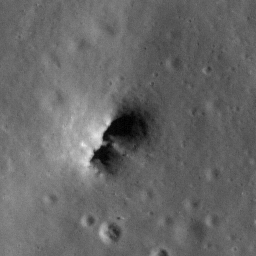
Pit: Copernicus 19a
Host crater: Copernicus
Host type: impact_melt
Lunar coordinates: latitude 10.133, longitude 339.605